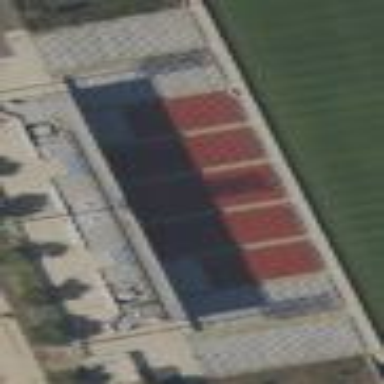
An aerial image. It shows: Building with bleachers on leisure land.